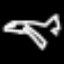
Label: airplane